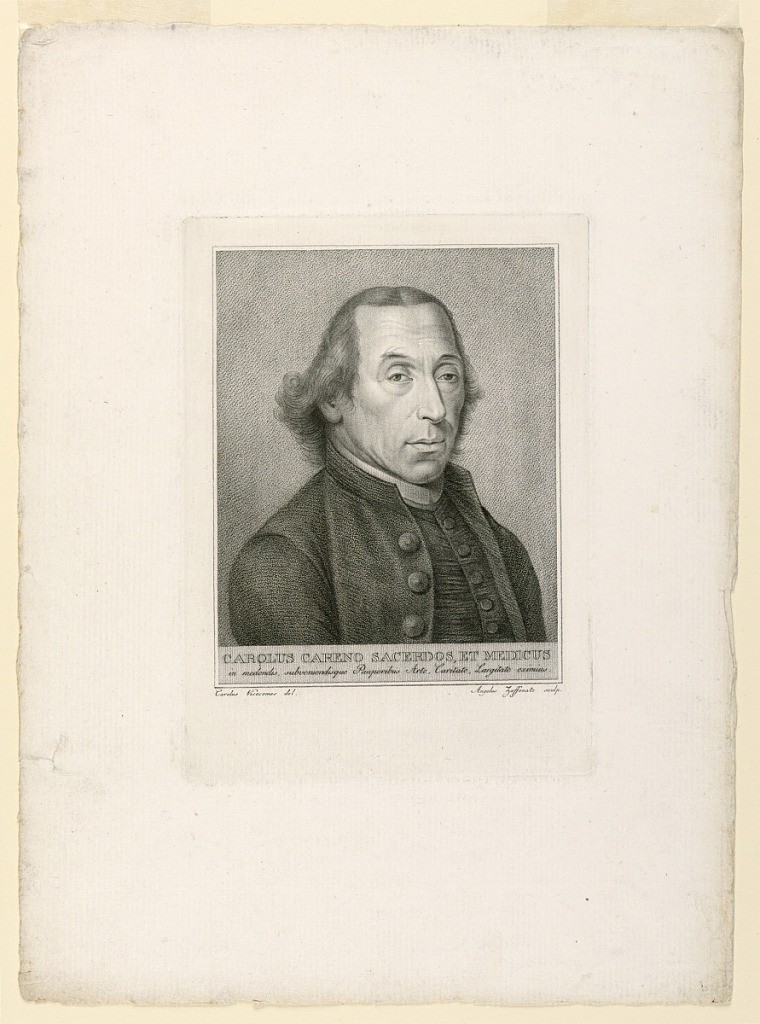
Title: Portrait of Carlo Careno
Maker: Angelo Zaffonato, Italian, died 1835
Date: ca. 1810
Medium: Stipple engraving on paper
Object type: Print
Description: Bust-length portrait in three-quarter view, facing right. The sitter, a middle-aged man, with long hair, wears a dark jacket over a vest.